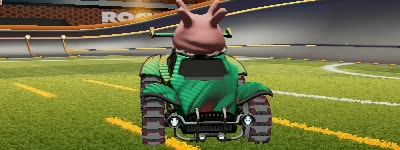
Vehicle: octane